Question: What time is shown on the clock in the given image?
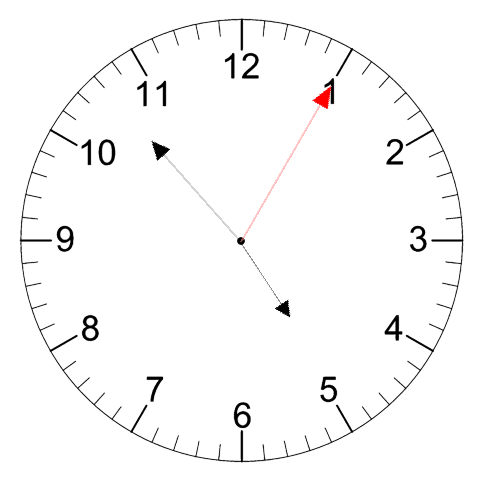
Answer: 04:53:05